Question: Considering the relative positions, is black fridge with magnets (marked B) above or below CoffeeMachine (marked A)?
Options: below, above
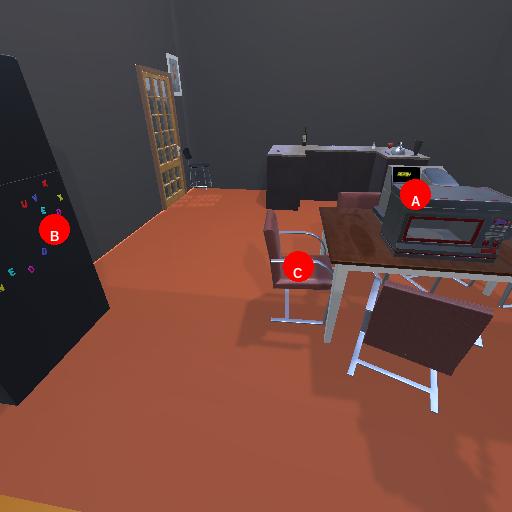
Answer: below